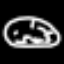
Label: clock